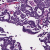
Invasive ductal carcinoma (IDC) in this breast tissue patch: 1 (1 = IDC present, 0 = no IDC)